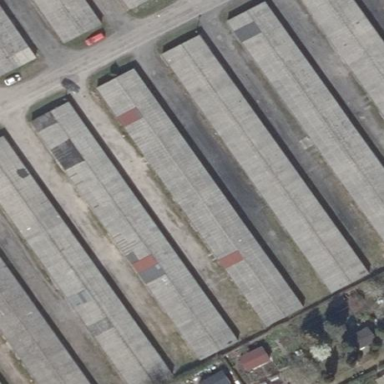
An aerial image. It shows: Row of garages with flat grey roofs.